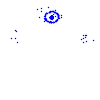
Particle: pion